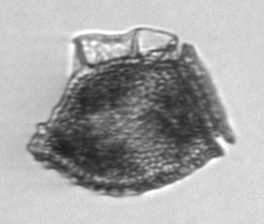
Label: Dinophysis_norvegica